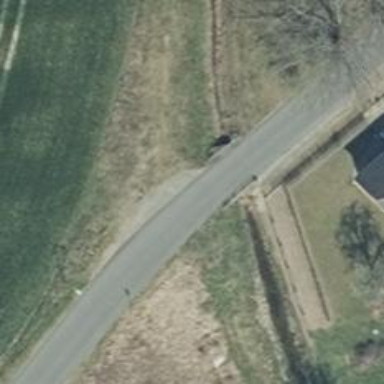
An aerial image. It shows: Culvert tunnel.